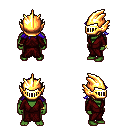
a pixel art fantasy rpg character, male body template, orc, green skin, red robe, gold greaves, blue loose hair, gold helm, bracelets, four views (front, back, left, right), 2x2 character sprite sheet, small pixel art, hard edges, no anti-aliasing